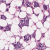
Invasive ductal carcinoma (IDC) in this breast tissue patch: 1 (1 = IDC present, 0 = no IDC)